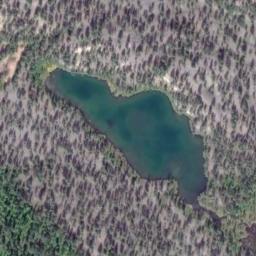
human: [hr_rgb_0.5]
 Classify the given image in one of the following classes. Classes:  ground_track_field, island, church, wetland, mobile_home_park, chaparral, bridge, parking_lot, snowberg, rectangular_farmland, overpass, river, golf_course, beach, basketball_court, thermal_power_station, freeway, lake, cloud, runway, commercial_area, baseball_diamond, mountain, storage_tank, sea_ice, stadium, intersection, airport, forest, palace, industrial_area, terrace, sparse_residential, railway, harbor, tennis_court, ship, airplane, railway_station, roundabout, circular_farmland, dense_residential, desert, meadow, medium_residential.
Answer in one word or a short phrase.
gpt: lake